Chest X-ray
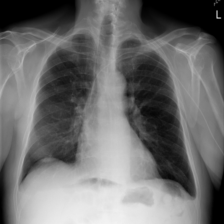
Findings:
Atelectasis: negative
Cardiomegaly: negative
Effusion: positive
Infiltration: negative
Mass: negative
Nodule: negative
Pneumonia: negative
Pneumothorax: negative
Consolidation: negative
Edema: negative
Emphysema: negative
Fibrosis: negative
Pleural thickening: negative
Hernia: negative